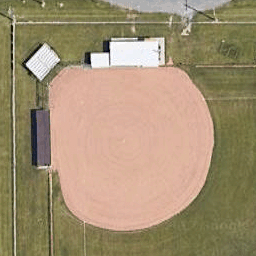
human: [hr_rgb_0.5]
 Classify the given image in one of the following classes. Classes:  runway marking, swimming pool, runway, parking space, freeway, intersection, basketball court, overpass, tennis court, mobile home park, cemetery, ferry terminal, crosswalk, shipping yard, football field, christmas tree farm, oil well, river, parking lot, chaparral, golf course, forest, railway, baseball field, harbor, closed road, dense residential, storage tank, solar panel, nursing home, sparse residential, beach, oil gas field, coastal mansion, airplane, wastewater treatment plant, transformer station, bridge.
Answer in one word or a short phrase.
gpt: baseball field